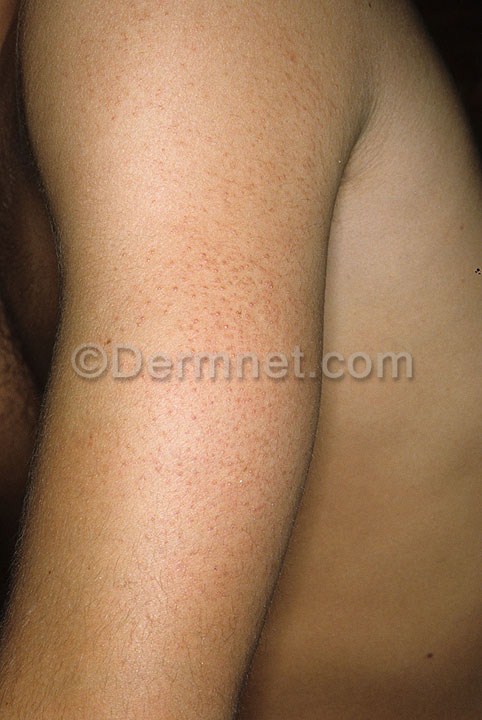
Disease: Atopic Dermatitis Photos